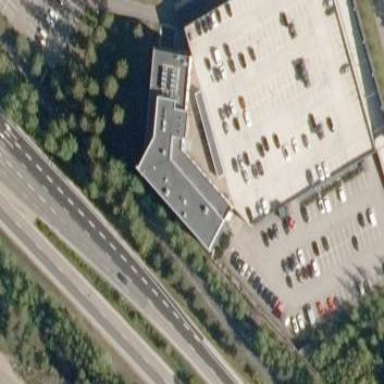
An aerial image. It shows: Office building.